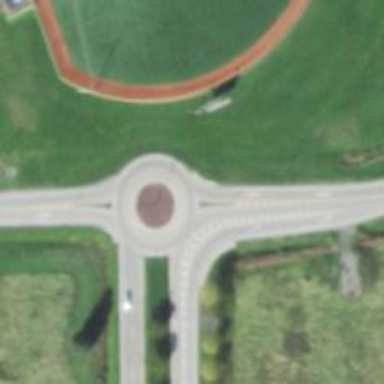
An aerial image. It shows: Service road that forms roundabout at the junction.